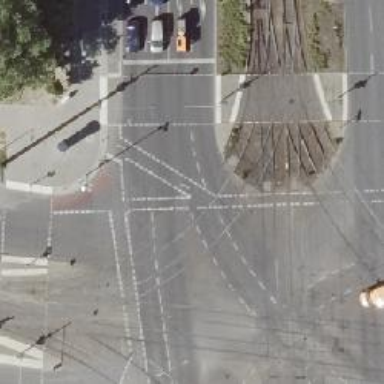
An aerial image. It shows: Tram level crossing on railway.